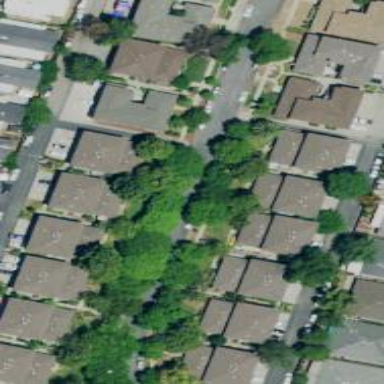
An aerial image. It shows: Residential area with homes lining the residential road.